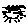
Label: cloud